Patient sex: M
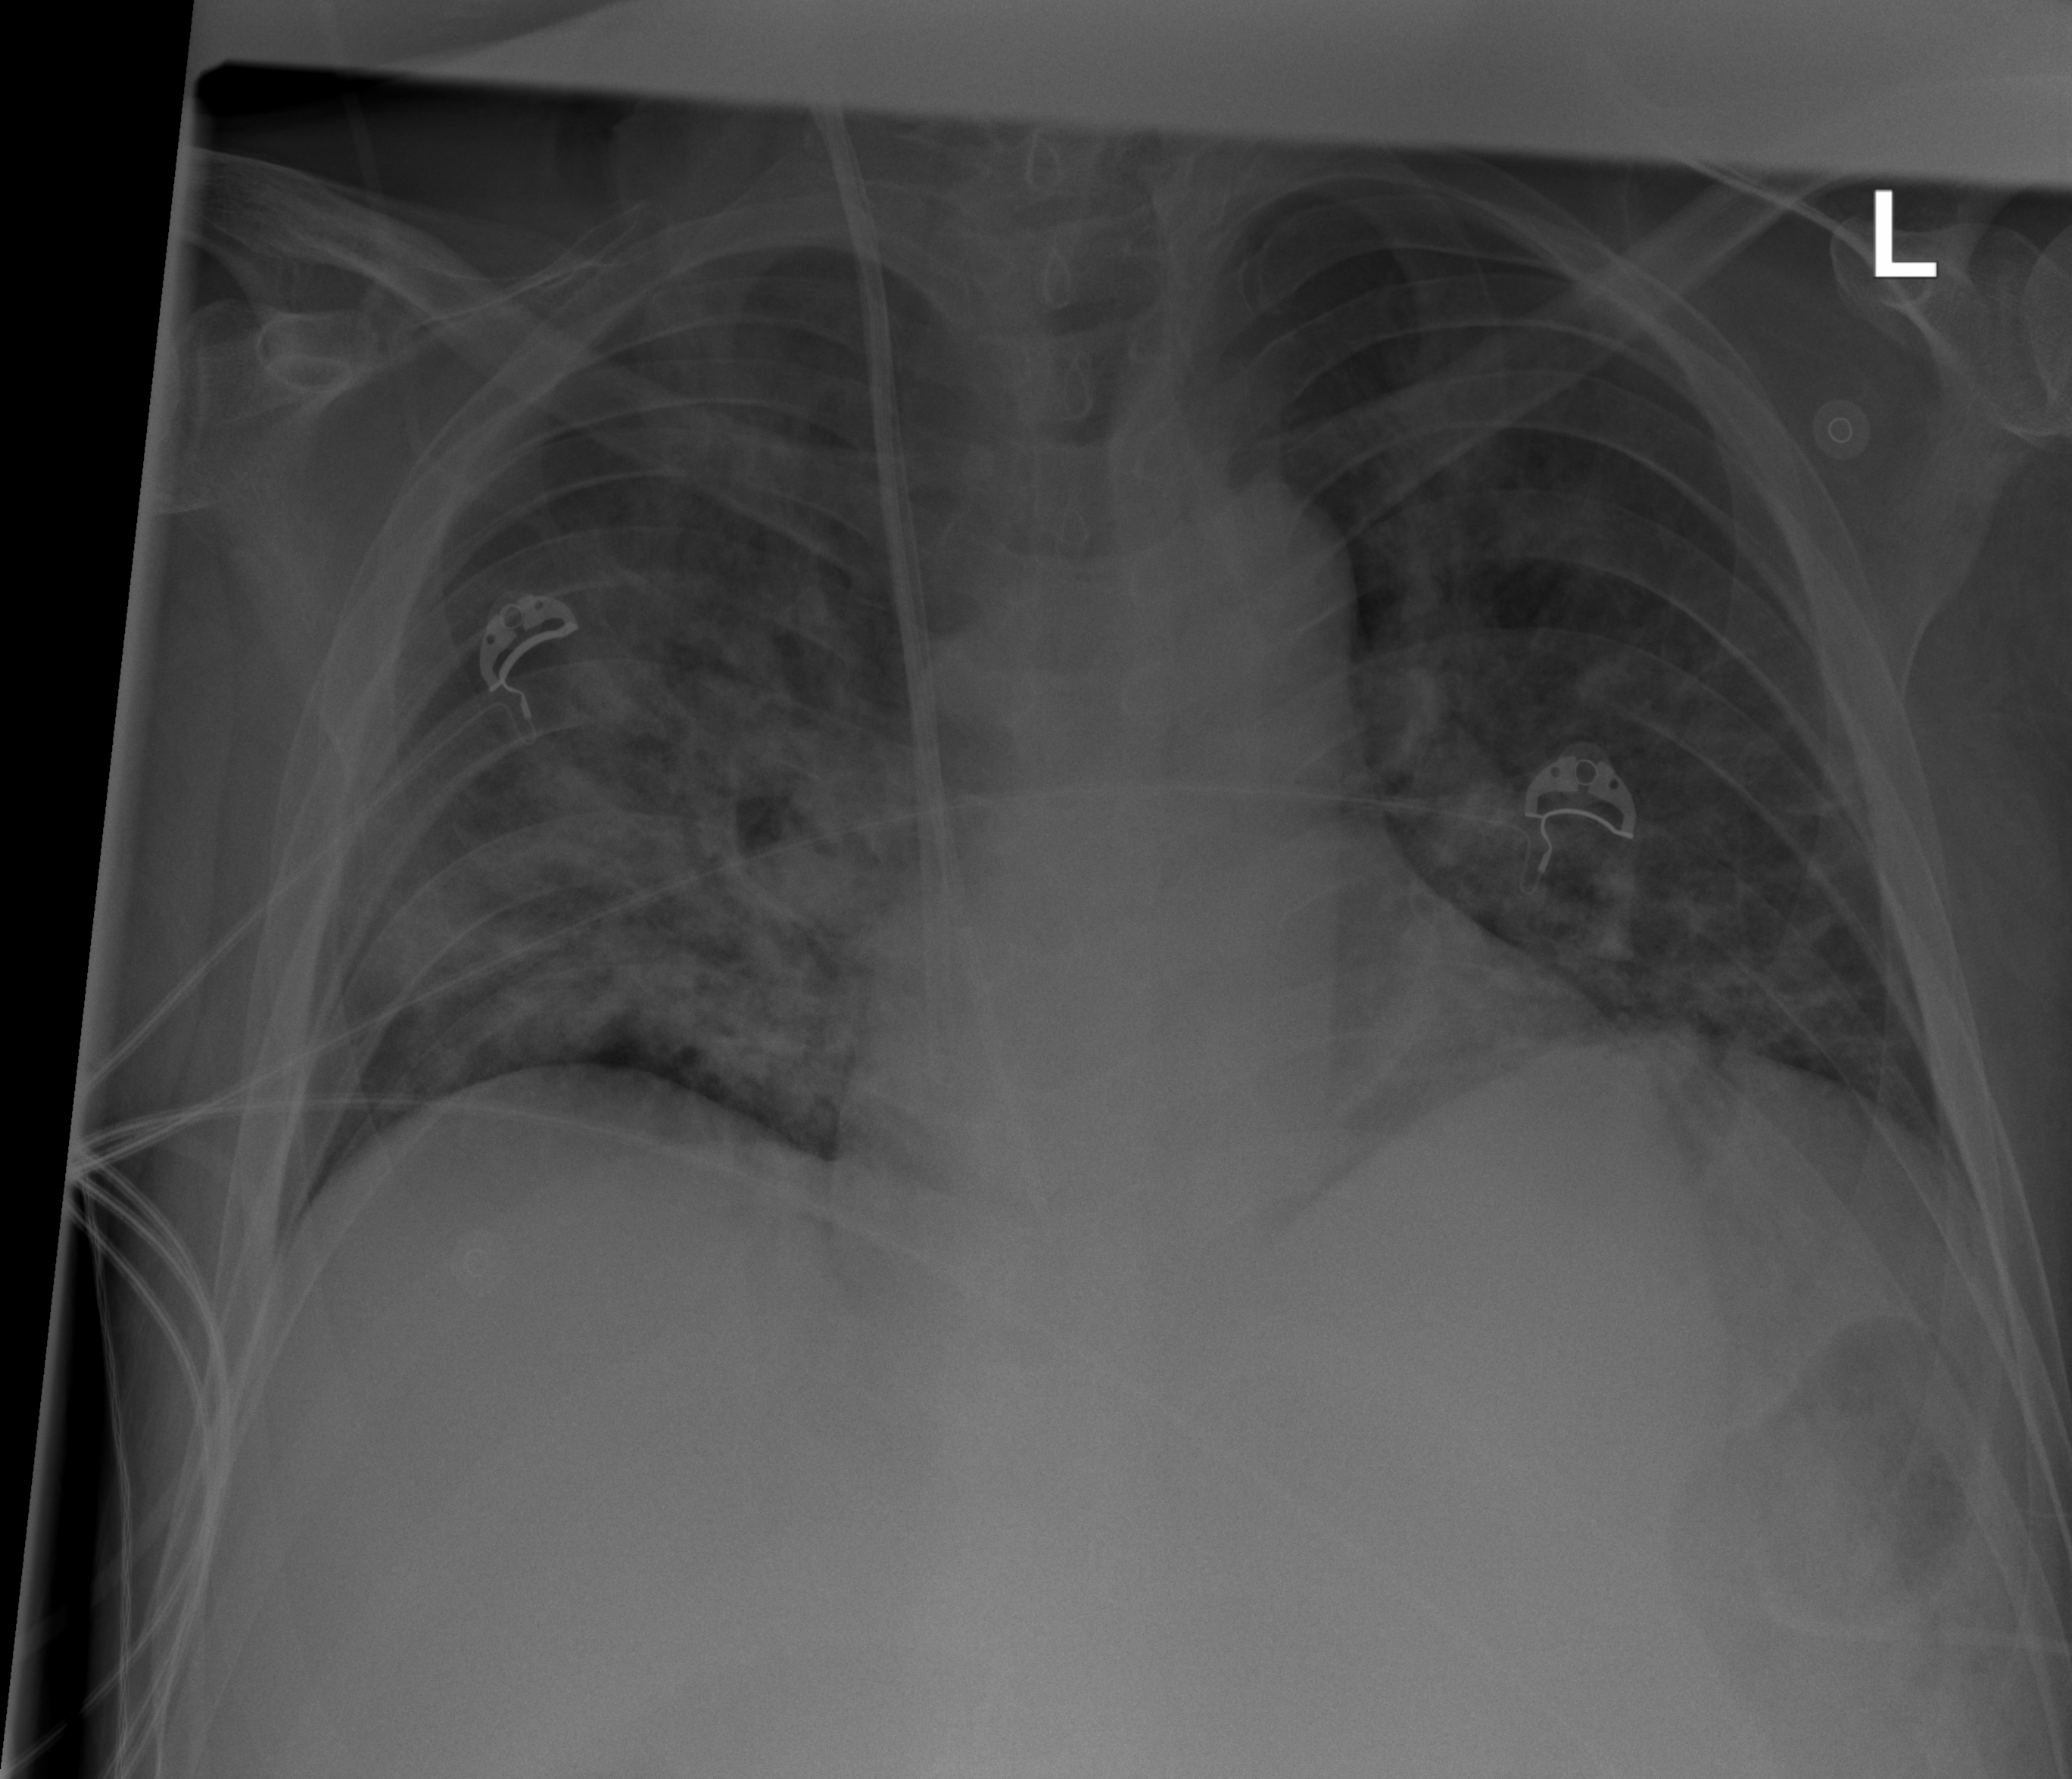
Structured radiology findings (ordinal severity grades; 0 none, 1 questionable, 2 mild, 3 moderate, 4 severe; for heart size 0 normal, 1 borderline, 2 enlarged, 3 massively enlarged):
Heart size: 1
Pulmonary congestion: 0
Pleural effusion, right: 0
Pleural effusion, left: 0
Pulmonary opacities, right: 3
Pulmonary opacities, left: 2
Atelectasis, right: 2
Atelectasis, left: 0